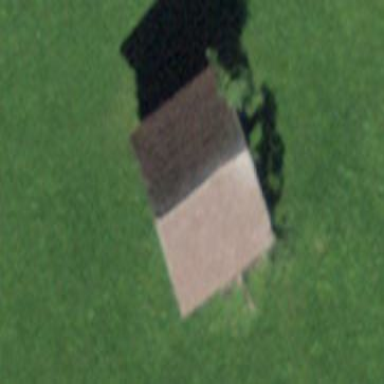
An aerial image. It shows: Barn.